Question: I havent used Fragments a lot and now I'm having some troubles. I need a ListFragment to be shown when swiping to the right in my MainActivity, so I need something like:

What I tried to do:
'''
public class MainActivity extends FragmentActivity {
@Override
protected void onCreate(Bundle savedInstanceState) {
super.onCreate(savedInstanceState);
setContentView(R.layout.activity_main);
PageAdapter mPageAdapter = new PageAdapter(getSupportFragmentManager());
ViewPager mViewPager = (ViewPager) findViewById(R.id.viewpager);
mViewPager.setAdapter(mPageAdapter);
}
}
'''
PageAdapter:
'''
public class PageAdapter extends FragmentPagerAdapter {
public PageAdapter(FragmentManager fm) {
super(fm);
}
@Override
public Fragment getItem(int arg0) {
PageListFrag f = new PageListFrag();
return f;
}
@Override
public int getCount() {
return 0;
}
@Override
public CharSequence getPageTitle(int position) {
return "Title";
}
'''
}
ListFrag:
'''
public class PageListFrag extends ListFragment {
ArrayAdapter<String> mAdapter;
public PageListFrag() {
}
@Override
public void onCreate(Bundle savedInstanceState) {
super.onCreate(savedInstanceState);
ArrayList<String> al = new ArrayList<String>();
mAdapter = new ArrayAdapter<String>(getActivity(),
R.layout.list_frag_item, al);
for (int i = 0; i < 20; i++) {
al.add("Item " + " " + Integer.toString(i));
mAdapter.notifyDataSetChanged();
}
setListAdapter(mAdapter);
}
}
'''
I only see a blank screen without any possibility to view my ListFragment. What am I doing wrong?
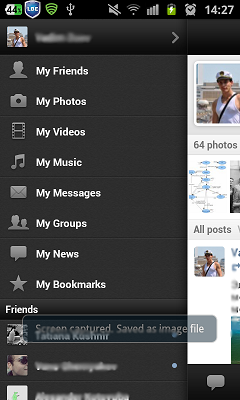
Answer: change your getCount:
'''
@Override
public int getCount() {
return 2;
}
'''
if you don't tell the pager there's anything to show it won't show anything.